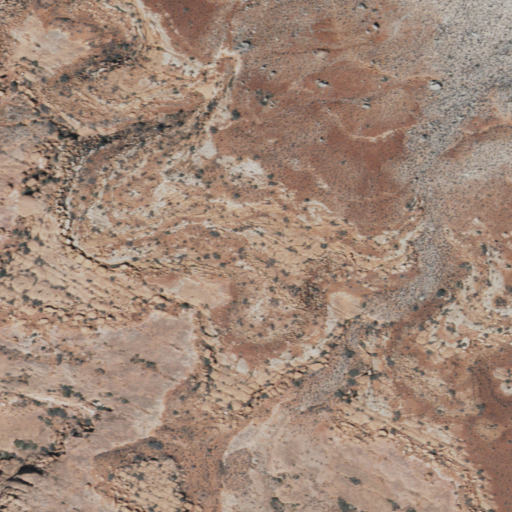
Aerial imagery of bench in Arizona named Panameta Terrace containing barren land and shrub